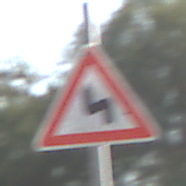
Verkehrszeichen: DoppelkurveZunaechstLinks
Umgebung: Outdoor, Nature
Tageszeit: MorningAfternoon
Wetter: PartlyCloudy
Licht: Natural
Jahreszeit: NotSpecified
Kontrast: HighContrast